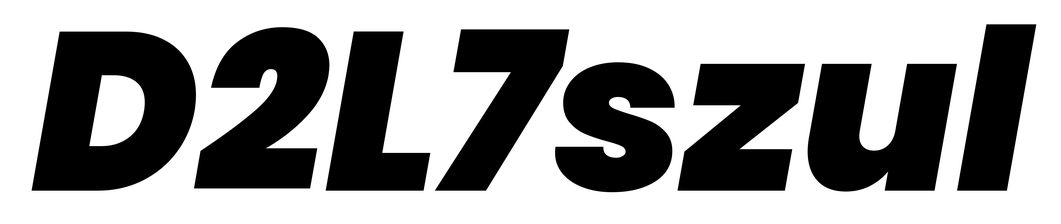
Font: Poppins-BlackItalic